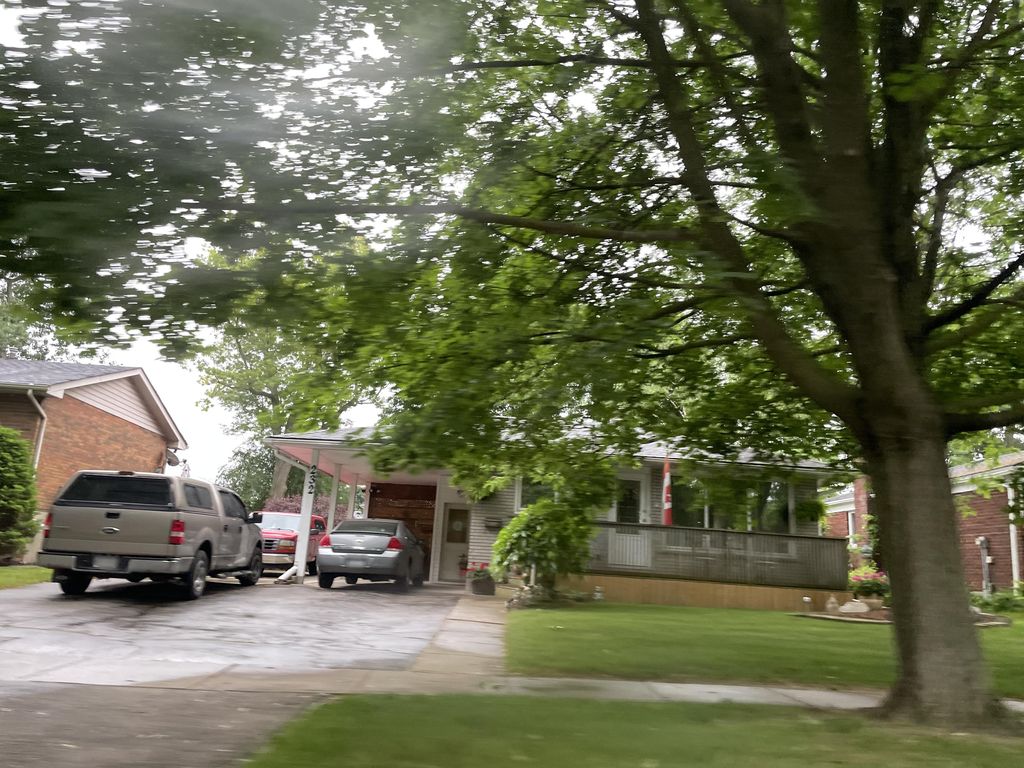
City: kitchener-waterloo